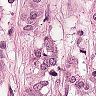
Metastatic tissue present: yes